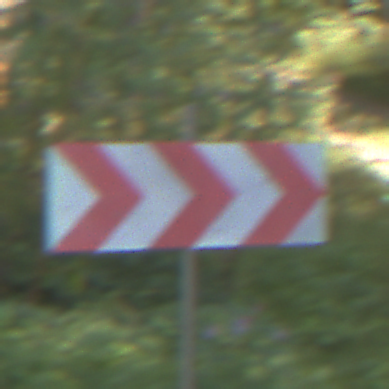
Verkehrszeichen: RichtungstafelnInKurvenGrossLinks
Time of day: MorningAfternoon
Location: Outdoor (Nature)
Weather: Clear
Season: NotSpecified
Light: Natural